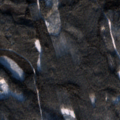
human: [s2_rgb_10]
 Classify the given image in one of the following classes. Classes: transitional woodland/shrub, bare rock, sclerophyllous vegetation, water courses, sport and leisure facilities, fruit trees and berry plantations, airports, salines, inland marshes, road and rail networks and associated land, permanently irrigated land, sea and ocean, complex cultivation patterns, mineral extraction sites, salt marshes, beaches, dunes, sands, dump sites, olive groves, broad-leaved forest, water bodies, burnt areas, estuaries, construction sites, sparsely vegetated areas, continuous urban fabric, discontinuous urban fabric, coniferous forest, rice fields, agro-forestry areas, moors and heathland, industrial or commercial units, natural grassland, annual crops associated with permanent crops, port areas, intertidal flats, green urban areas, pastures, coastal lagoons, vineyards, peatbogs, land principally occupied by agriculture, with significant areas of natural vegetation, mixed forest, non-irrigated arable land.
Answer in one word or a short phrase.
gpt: coniferous forest